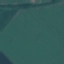
Land use / land cover class: AnnualCrop